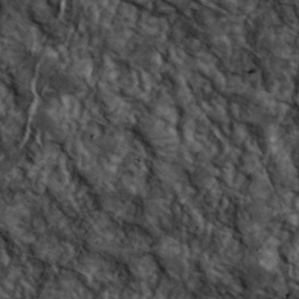
Label: non_frost